Field crop: maize
Growth stage: 2
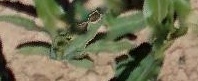
Species: maize